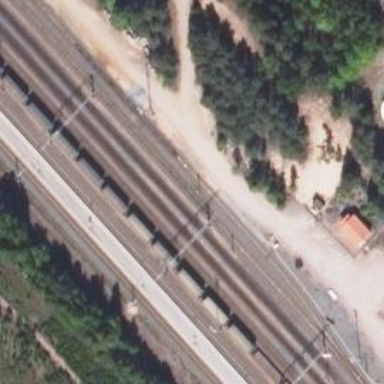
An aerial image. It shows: Railway signal.